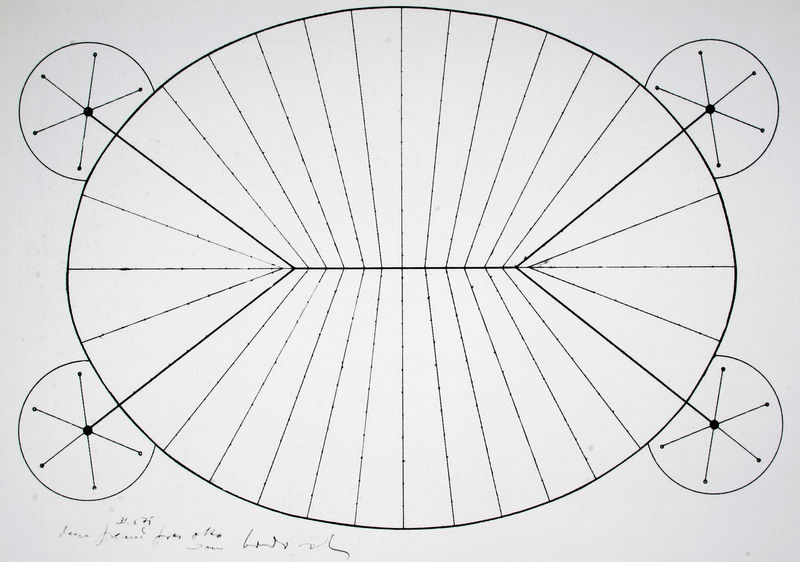
Titel: Stadion, Dachaufsicht
Künstler: Bodo Rasch
Schlagwörter: dreieck, skizze, zeichnung, kreis, oval, perspektive, formen, linien, symmetrie, vier, dynamik, kreise, entwurf, geometrisch, geometrie, geraden, handschrift, notiz